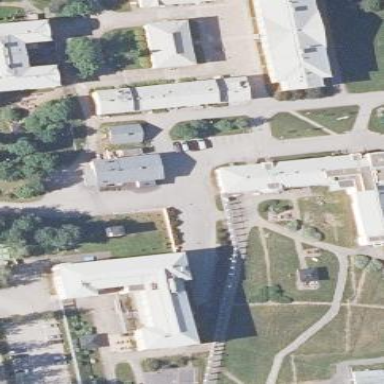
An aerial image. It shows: Hospital building.